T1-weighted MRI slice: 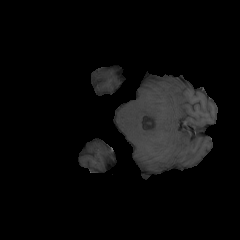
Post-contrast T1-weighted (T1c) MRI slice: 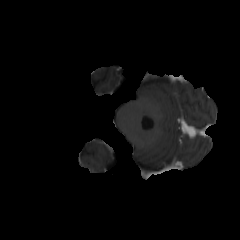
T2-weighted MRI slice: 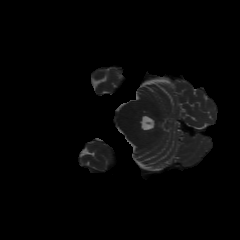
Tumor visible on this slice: no